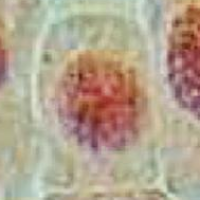
Label: prophase